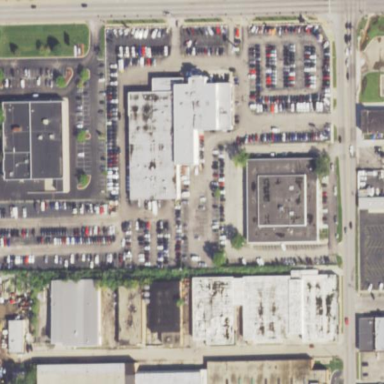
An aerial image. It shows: Retail building with car shop.